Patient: sex F, age 32
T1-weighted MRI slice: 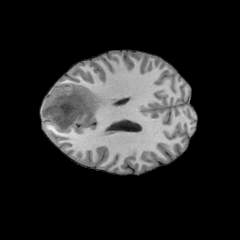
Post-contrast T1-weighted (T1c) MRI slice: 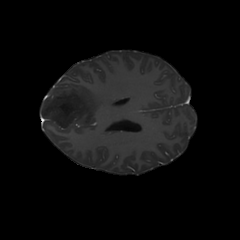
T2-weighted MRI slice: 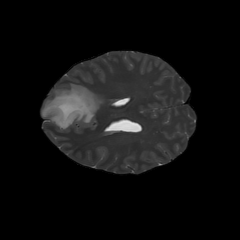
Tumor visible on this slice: yes
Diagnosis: Astrocytoma, IDH-mutant
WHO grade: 3